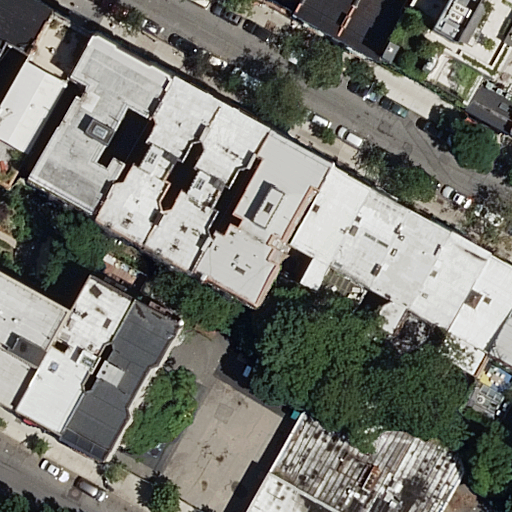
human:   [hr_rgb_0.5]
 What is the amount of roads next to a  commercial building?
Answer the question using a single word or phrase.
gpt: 0

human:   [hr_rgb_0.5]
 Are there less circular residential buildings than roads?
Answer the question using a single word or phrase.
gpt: yes

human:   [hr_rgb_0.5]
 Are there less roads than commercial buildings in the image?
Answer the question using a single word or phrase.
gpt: no

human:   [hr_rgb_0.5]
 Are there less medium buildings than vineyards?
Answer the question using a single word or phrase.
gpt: no

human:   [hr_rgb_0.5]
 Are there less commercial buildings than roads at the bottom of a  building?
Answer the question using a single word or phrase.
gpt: yes

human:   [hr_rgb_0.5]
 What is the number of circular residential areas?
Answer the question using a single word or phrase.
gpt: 0

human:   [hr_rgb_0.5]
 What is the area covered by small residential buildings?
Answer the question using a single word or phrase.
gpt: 213m2

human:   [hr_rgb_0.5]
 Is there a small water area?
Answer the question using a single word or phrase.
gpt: no

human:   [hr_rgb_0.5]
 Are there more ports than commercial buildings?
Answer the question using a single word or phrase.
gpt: no

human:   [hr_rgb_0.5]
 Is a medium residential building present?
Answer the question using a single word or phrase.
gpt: yes

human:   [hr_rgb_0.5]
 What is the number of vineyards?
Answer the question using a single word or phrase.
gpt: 0

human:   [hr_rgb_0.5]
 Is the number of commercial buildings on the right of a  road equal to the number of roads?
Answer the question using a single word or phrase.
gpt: no

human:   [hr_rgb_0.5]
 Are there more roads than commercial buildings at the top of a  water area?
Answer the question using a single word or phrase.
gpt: yes

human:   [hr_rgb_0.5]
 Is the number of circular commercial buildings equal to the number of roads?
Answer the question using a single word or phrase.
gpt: no

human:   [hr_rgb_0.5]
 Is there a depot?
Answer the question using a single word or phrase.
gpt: no

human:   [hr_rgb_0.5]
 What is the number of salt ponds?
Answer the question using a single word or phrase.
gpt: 0

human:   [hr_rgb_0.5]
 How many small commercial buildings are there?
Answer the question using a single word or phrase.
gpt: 0

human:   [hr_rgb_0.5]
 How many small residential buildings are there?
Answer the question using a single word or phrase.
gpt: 6

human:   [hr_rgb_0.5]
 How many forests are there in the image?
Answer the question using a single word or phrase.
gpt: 0

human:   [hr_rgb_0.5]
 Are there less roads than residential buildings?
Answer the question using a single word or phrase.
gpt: yes

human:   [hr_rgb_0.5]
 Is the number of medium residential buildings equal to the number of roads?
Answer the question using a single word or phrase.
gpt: no

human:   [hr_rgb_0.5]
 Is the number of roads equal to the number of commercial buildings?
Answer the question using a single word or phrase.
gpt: no

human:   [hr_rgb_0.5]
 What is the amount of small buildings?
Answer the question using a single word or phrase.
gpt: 6

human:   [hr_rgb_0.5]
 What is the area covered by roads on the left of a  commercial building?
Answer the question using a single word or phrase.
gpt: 0m2

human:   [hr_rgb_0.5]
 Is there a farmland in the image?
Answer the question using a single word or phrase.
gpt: no

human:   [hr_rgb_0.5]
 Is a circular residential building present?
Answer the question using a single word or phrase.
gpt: no

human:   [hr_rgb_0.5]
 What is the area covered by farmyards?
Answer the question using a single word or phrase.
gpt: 0m2

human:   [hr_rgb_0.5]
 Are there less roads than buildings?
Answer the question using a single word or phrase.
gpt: yes

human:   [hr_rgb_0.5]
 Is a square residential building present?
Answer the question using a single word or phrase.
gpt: no

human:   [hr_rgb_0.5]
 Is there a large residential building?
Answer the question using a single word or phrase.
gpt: yes

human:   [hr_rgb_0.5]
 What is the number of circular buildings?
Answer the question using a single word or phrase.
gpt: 0

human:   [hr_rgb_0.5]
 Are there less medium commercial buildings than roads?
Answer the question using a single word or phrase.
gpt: yes

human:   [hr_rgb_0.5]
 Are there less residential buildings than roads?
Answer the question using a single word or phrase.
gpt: no

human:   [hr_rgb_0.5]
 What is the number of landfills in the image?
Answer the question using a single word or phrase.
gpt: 0

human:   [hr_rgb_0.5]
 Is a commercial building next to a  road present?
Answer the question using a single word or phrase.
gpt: no

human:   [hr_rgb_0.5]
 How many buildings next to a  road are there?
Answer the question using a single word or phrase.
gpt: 23